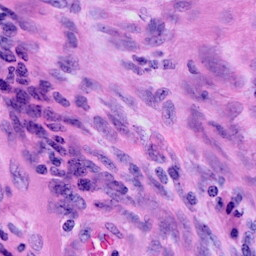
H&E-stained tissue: Cervix